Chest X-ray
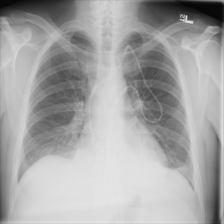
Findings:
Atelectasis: positive
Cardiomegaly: negative
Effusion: positive
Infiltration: negative
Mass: negative
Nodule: negative
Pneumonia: negative
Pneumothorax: negative
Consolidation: negative
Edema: negative
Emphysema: negative
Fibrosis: negative
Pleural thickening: negative
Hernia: negative